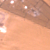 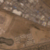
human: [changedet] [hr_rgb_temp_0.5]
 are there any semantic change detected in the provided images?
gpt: A residential area appeared in the desert.